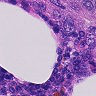
Metastatic tissue present: no